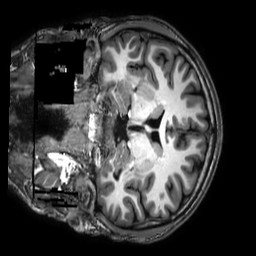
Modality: T1w
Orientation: coronal
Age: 31
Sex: male
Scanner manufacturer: philips
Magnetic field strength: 3 T
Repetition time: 0.008144 s
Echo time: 0.003742 s